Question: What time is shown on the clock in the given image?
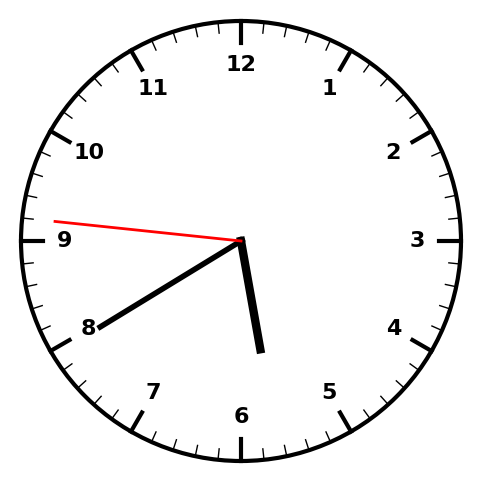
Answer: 05:39:46